Question: I'm writing an extra 'removeRange()' method that except a 'start index' and 'end index' as parameters. I've passed all the conditions except when the number of nodes equals the range from start to end.
example my linked list contains:
'''
1 -> 2 -> 3
'''
after the method 'removeRange(0,2)' is called:
list should become 'null', since from 0 to 2, the count is 3 and there are also 3 elements in my list.
look at the picture for a better idea of what's going on if you can.

'''
public void removeRange(int start, int end) {
if(start < 0 || end < 0) {
throw new IllegalArgumentException();
}
if(start == 0 && end == 0) {
front = front.next;
} else if (start == 0 && end == 1) {
front = front.next.next;
} else {
ListNode head = front;
for(int i = 0; i < start-1;i++) {
head = head.next;
}
ListNode tail = front;
for(int i = 0; i < end;i++) {
tail = tail.next;
}
head.next = tail.next;
}
}
'''
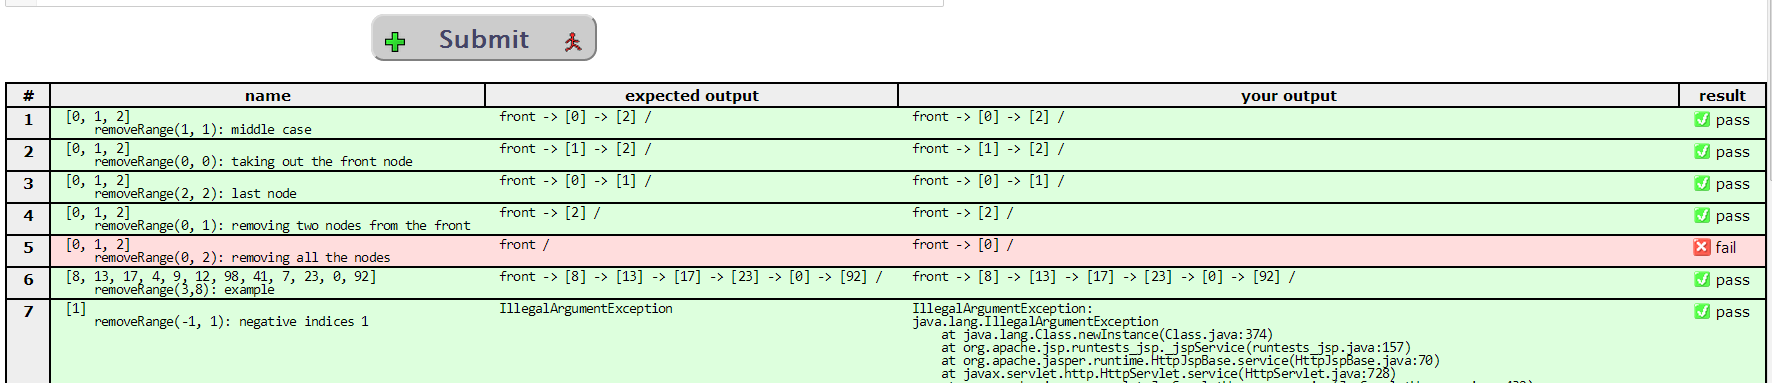
Answer: Assuming that your 'tail.next == null' then you still need to set 'front = head' as you have done similarly in your previous cases where you update 'front'.